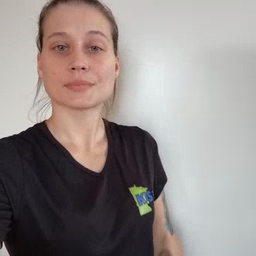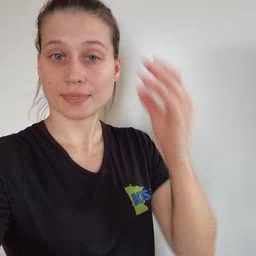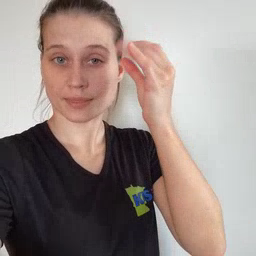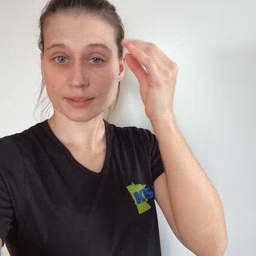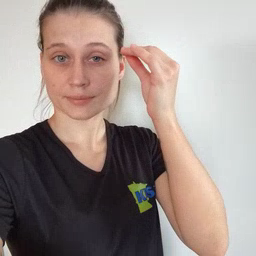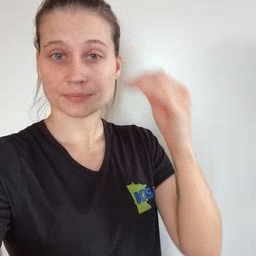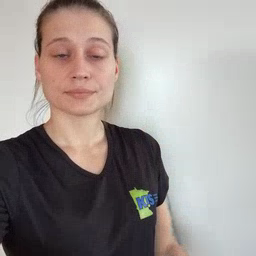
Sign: think